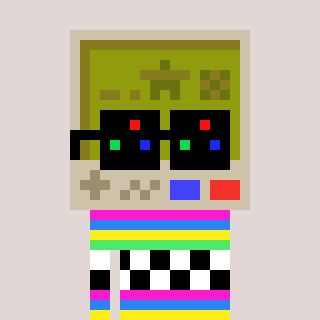
a pixel art character with square black sunglasses, a gameboy-shaped head and a slimegreen-colored body on a warm background